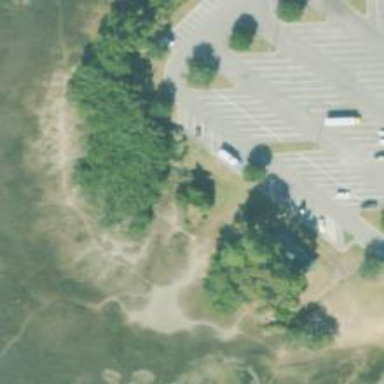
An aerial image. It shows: Water point by the waterway.